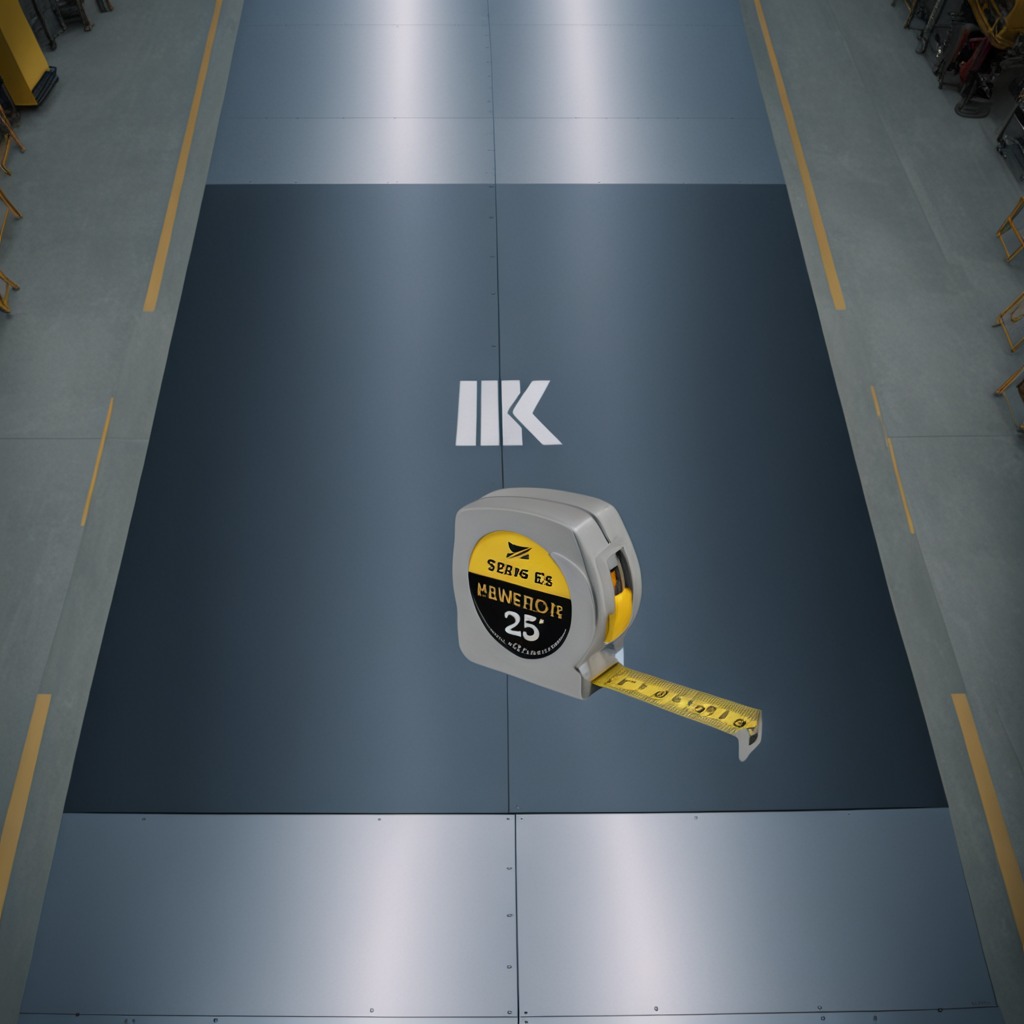
A measuring tape is lying on the toolbox surface.